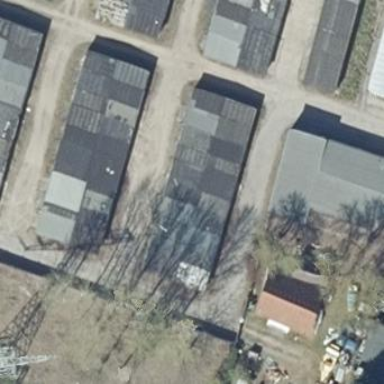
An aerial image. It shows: Group of garages.